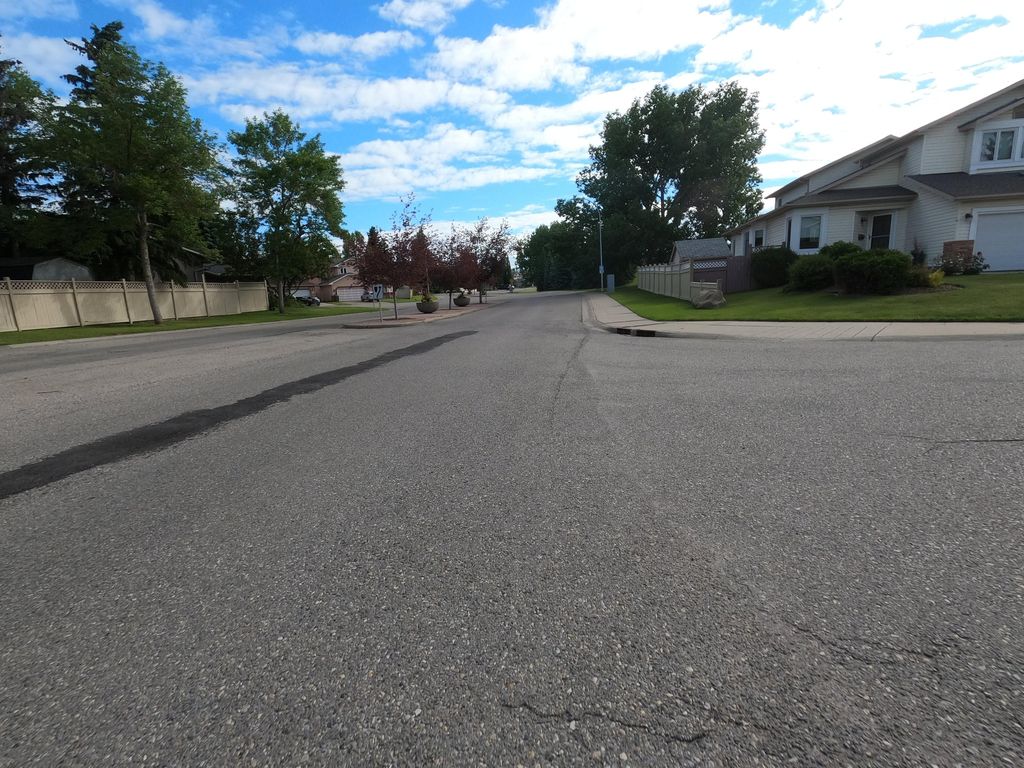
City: calgary